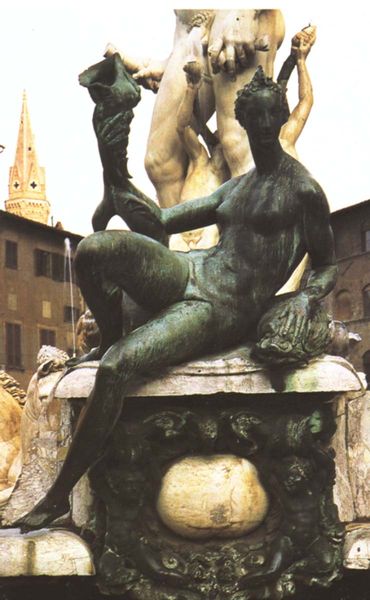
Titel: Neptunbrunnen
Künstler: Bartolomeo Ammannati
Institution: Florenz, Piazza della Signoria
Schlagwörter: akt, dunkel, mann, nackt, wasser, weiß, grün, sitzen, brust, frau, hell, marmor, gebäude, sockel, stein, füllhorn, schlank, figur, sitzend, brunnen, turm, turmspitze, skulptur, springbrunnen, statue, relief, bein, liegen, platz, sitzende, detail, metall, bronze, plastik, liegend, muskulös, penis, denkmal, liegende, allegorie, fisch, manierismus, florenz, grünlich, muschel, schnecke, bronzeguss, bronzeplastik, staute, nakct, brunnenfigur, verwitterung, pattina, nöckt